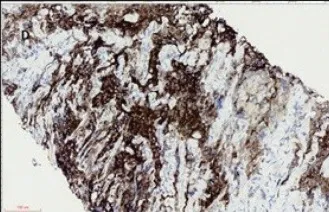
(d): IHC with strong and diffuse positivity for PD-L1 22C3.
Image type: pathology (immunostaining)